Question: Am using a 1024x1024 texture, which am mapping to a quad in Unity3d. The target platform as of now is PC standalone. This is how it looks:

You can see how pixelated and blurry the objects in the screen are, how can I make it more readable and less pixelated?
Import settings, quality settings and a screenshot of the scene with mip-map turned off <URL>.
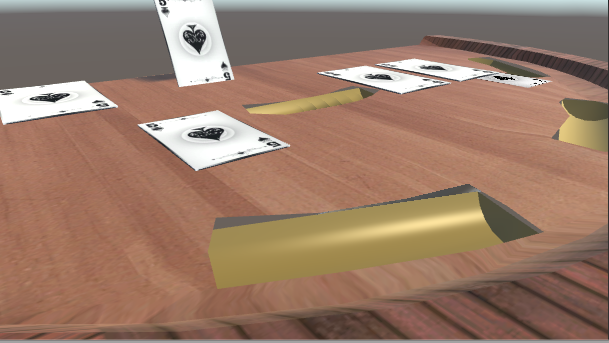
Answer: The image looks fine to me: it looks like a 3D video game.
Note that to use as a PNG for the texture for an object which will in your final scene.
Secondly click on the texture, and then 'Inspector'.
Note particularly the "Max Size" setting, which indeed should be bigger than the literal size of your PNG. Learn about the "Mip Maps" concept as anim_it says. Also note your "Filter Mode". And indeed the "Texture Type". These settings all need to be "just right" for a given game situation.
Particularly read the two comments by Kolanda above which well-explain handling:
<URL>
You should probably include a screenshot of your Inspector for the texture, to get more detailed help. BTW the quad you are using is totally unrelated.